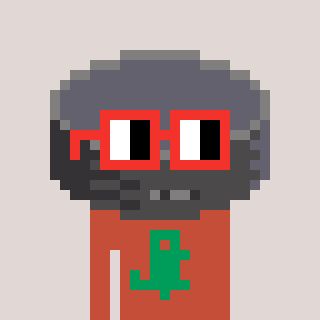
a pixel art character with square red glasses, a hockey puck-shaped head and a rust-colored body on a warm background